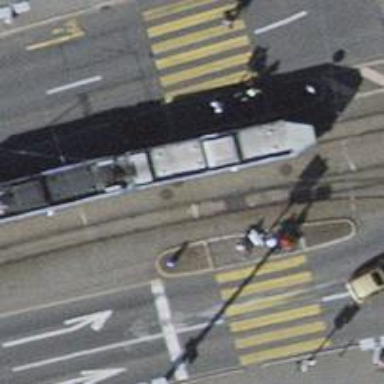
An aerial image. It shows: Tram crossing on the railway.